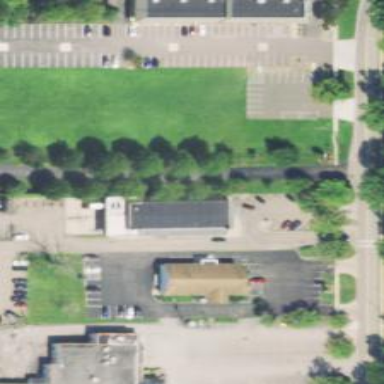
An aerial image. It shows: Post office.